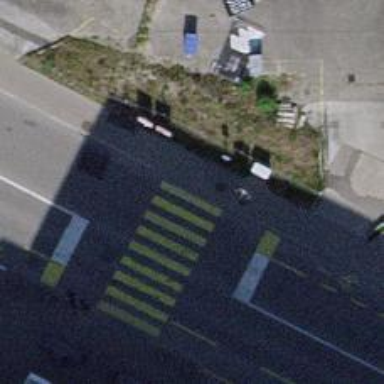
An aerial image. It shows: Kerb barrier.